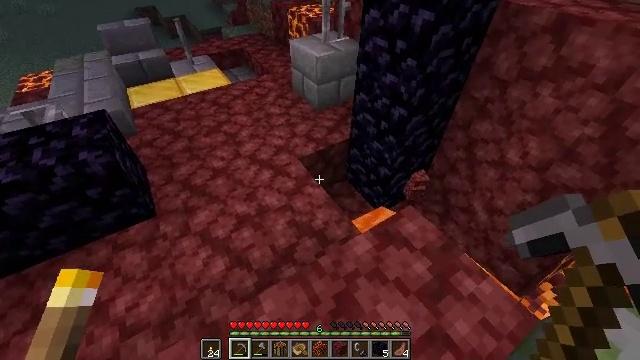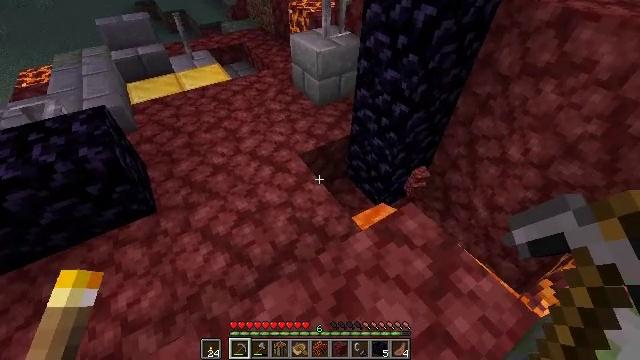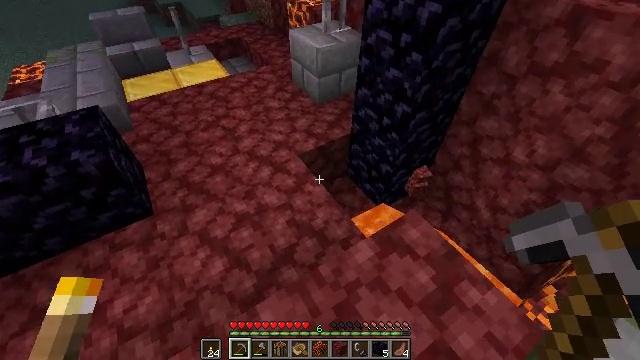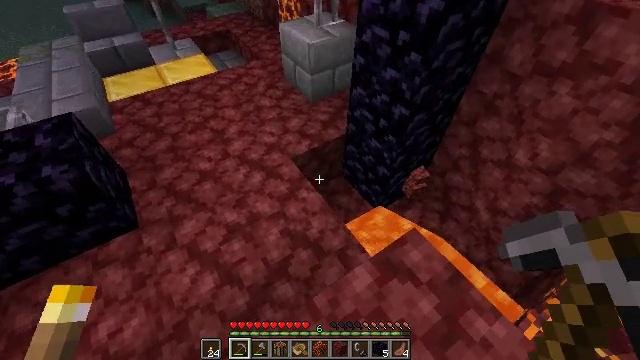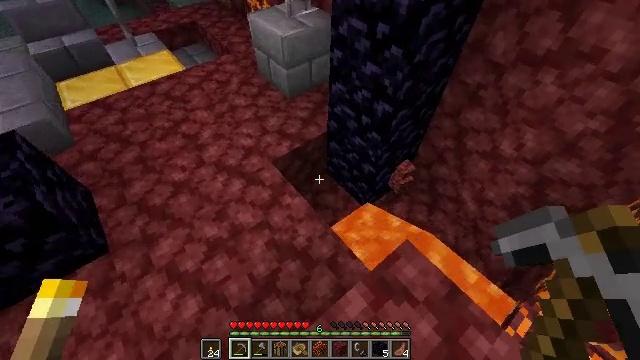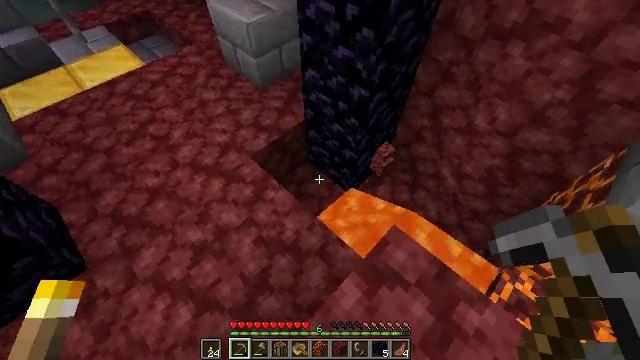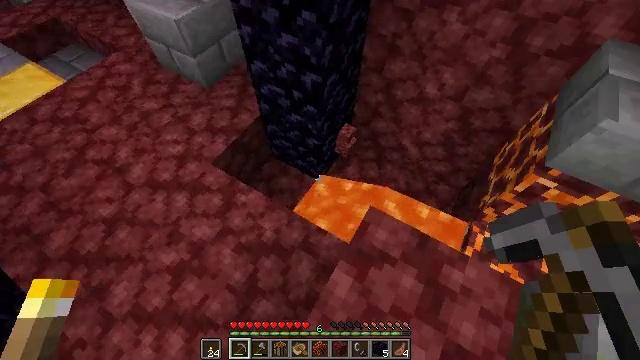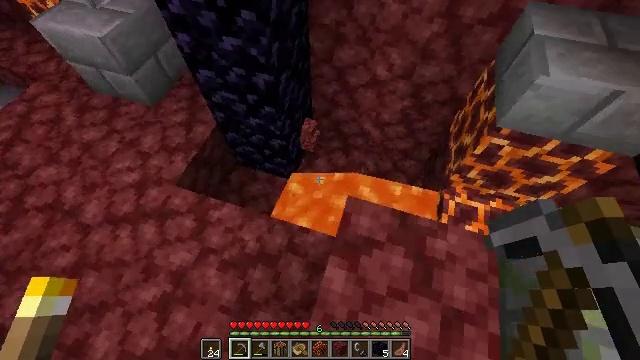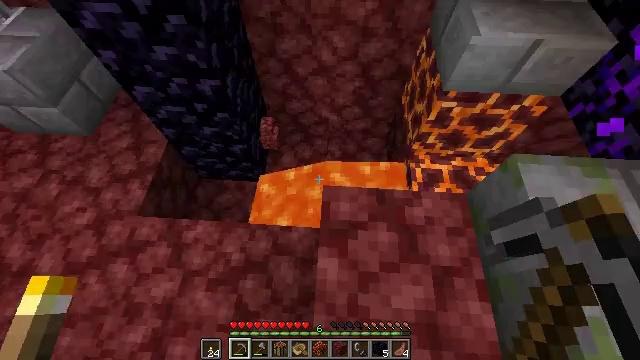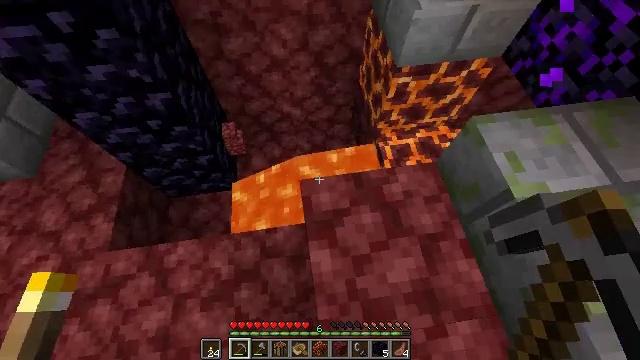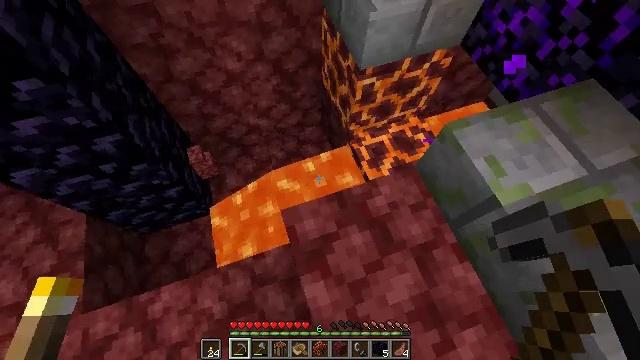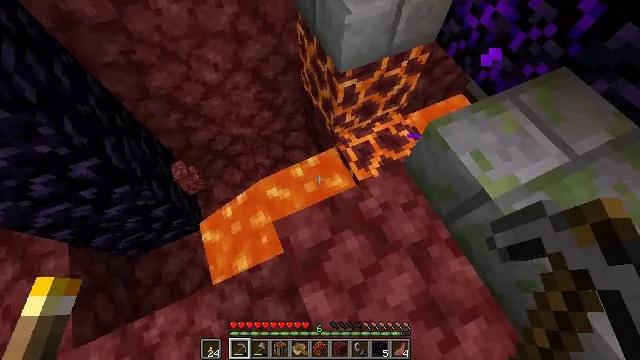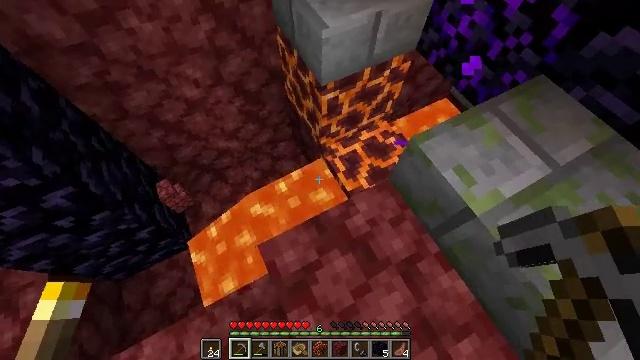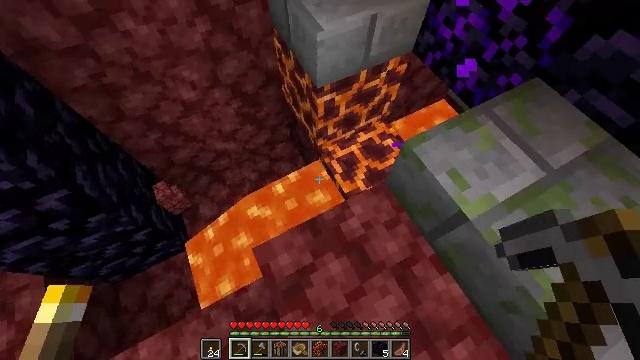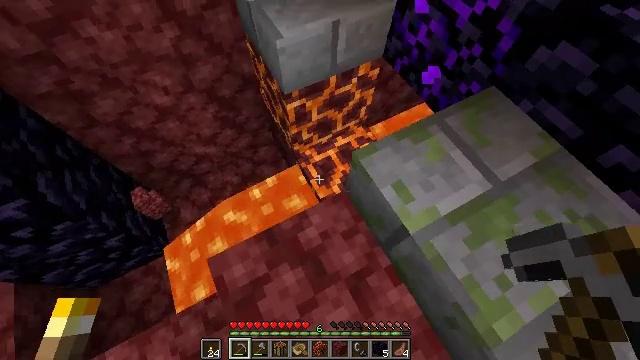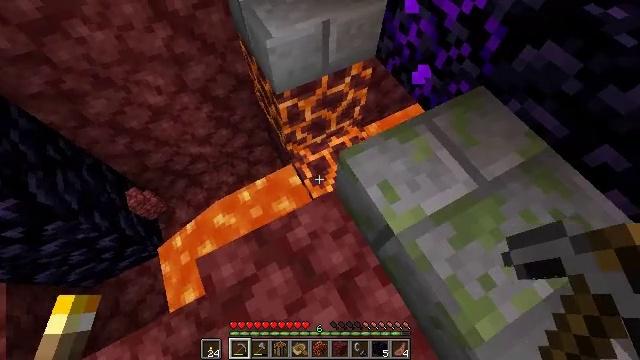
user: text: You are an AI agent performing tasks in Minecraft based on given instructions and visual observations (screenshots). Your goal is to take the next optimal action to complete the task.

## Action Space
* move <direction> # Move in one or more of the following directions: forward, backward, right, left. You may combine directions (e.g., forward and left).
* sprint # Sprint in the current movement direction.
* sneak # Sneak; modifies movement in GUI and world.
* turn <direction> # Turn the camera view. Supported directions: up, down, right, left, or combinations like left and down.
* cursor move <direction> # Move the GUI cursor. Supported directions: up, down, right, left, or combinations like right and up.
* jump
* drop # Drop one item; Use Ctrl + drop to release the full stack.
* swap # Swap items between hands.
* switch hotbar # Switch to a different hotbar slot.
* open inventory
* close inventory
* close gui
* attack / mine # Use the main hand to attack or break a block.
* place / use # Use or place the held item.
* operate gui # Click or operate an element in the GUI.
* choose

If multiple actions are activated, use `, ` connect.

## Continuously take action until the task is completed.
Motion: motion action
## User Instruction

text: Break the magma block to collect it.
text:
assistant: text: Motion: move forward
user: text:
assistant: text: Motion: move forward, turn down
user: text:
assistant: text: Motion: move forward, turn right and down
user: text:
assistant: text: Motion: move forward, turn right and down
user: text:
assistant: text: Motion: turn right and down
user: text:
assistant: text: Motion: turn right and down
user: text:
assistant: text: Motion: turn right and down
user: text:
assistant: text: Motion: turn right and down
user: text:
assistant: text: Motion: move forward, turn right and down
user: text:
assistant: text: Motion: move forward, turn right and down
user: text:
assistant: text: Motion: turn right
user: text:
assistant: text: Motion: move right, turn right
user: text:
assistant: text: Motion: move right
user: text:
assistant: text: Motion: move right
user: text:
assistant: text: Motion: no_op
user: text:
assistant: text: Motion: move forward
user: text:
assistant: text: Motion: move forward
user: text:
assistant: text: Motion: move forward, turn left and down
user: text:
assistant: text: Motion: no_op
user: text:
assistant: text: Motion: no_op
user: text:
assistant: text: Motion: turn down
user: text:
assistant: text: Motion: no_op
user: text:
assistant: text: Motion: turn right and down
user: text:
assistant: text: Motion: turn right and down
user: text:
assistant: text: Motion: turn right
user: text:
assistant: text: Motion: turn right
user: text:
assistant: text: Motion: attack / mine
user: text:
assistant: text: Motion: attack / mine
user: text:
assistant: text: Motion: attack / mine
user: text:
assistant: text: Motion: attack / mine